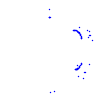
Particle: proton